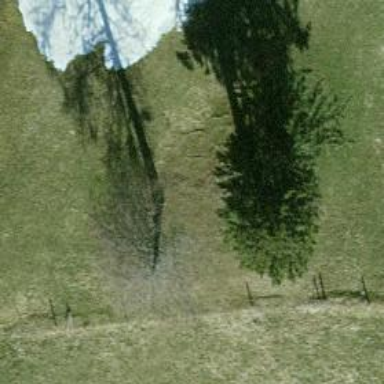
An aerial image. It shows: Single tag "natural: tree."